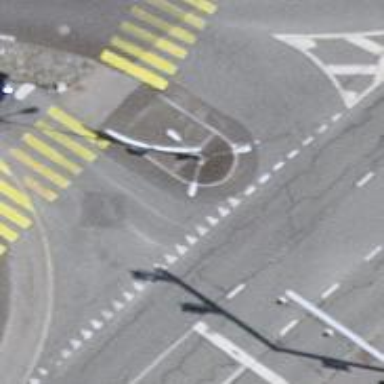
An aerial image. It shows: Marked crossing with zebra crossing island.